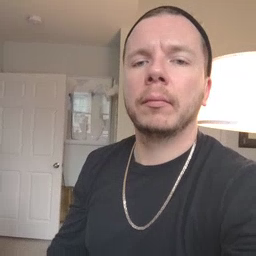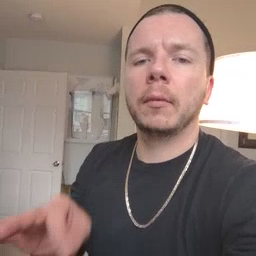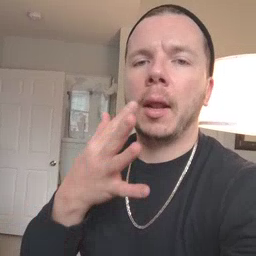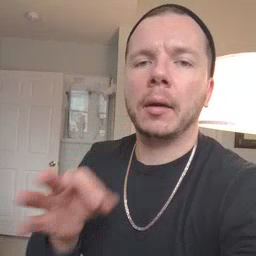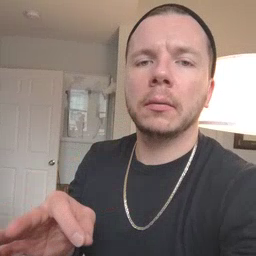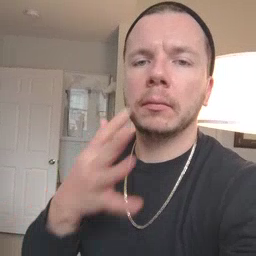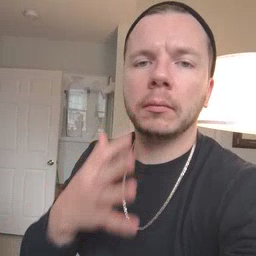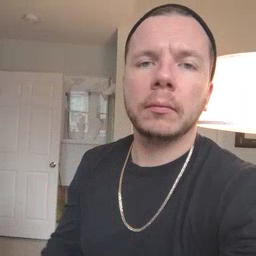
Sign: snack